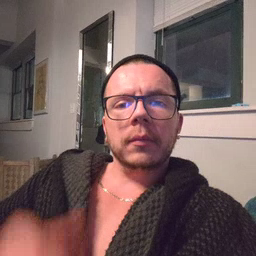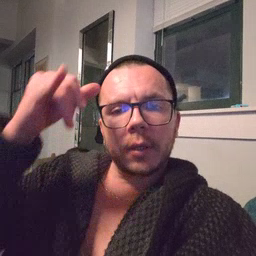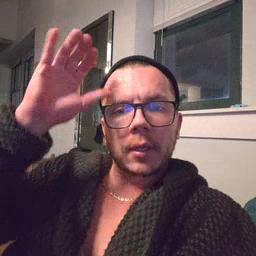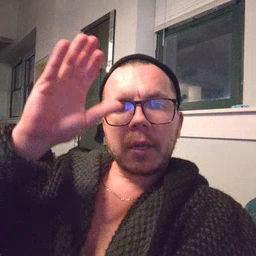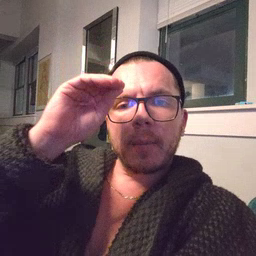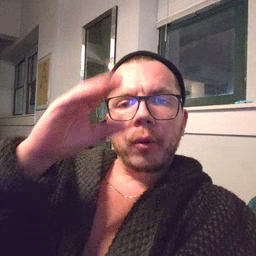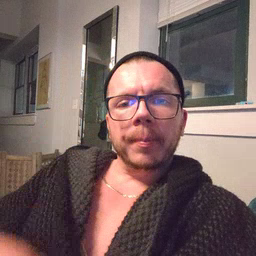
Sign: cowboy